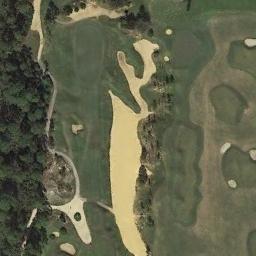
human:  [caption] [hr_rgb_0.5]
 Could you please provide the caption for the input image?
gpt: There are a few bunkers and a few paths on the large green lawn on the golf course and many trees .

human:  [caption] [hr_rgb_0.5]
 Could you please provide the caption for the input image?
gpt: The golf course has a clearing, Some fairways and sandpits and a grove of trees is also in the golf course .

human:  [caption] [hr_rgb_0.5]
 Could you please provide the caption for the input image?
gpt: Many trees are near the golf course .

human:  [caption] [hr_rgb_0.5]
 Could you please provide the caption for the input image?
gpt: There are about a dozen bunkers on this lawn .

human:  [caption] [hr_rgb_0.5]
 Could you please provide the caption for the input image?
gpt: There are some green trees and bunkers on the golf course .